問題: ∠C＝90°である三角形ABCがあり、∠ACBの二等分線上に点Dをとります。ここで、線分ABの中点をM、線分DMの中点をNとし、Nを通り直線ABに垂直な直線と、直線CDとの交点をEとします。AB＝12のとき、線分NEの長さはいくつですか。
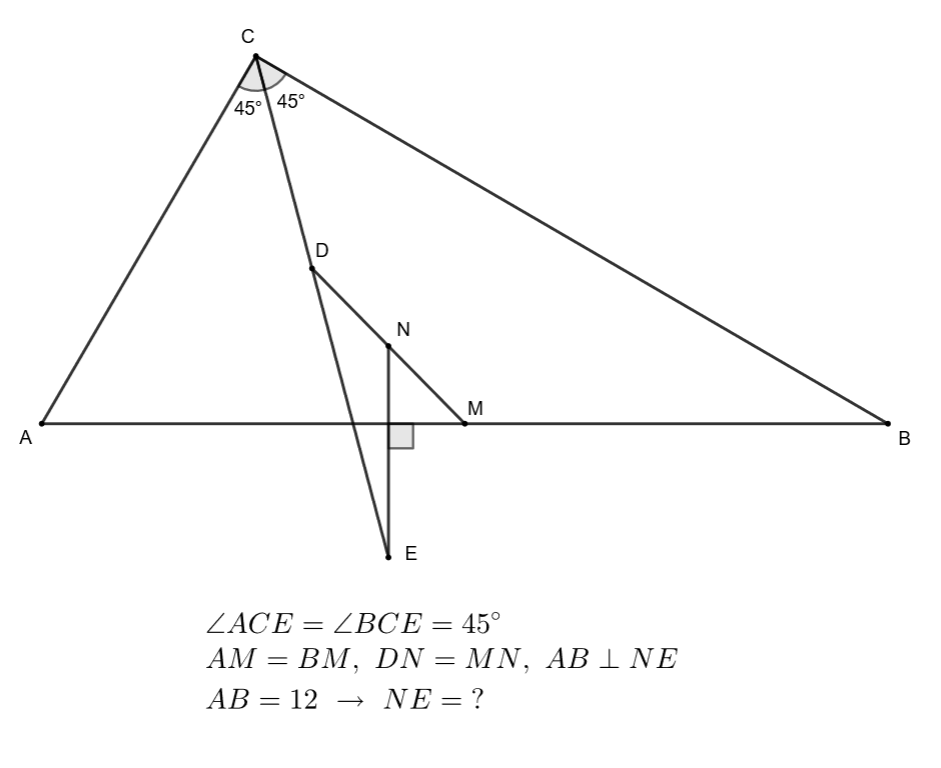
解答: CからABにおろした垂線の足をHとすると、∠HCE＝∠MCE＝∠CENである。ここで、線分CMの中点をFとすると、中点連結定理からFN//CDであり四角形CENFはCF＝ENの等脚台形。したがって、NE＝FC＝AB/4より、解答は3。
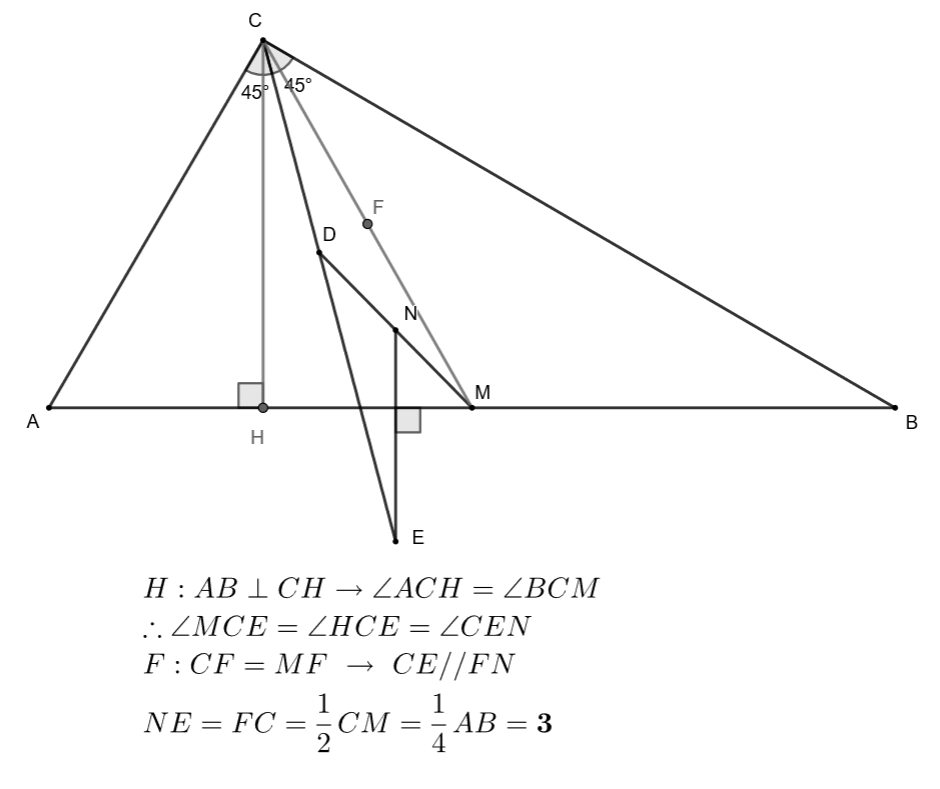
答え: 3
タグ: 等角共役、中点連結定理